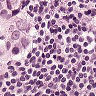
Metastatic tissue present: yes